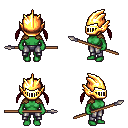
a pixel art fantasy rpg character, female body template, orc, green skin, leather shoulder armor, metal pants, brunette twin-tailed hairstyle, gold helm, spear, four views (front, back, left, right), 2x2 character sprite sheet, small pixel art, hard edges, no anti-aliasing